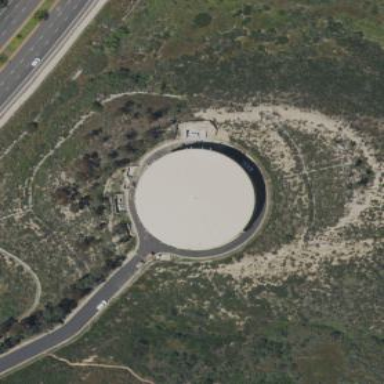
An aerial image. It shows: Water storage tank.